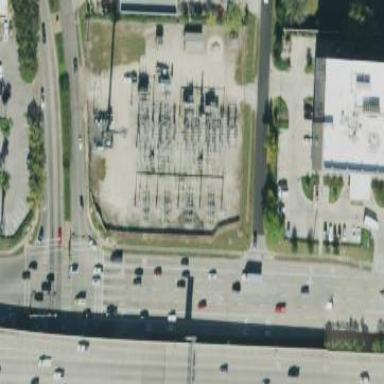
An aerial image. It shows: Outdoor power substation surrounded by fence. The substation is specifically for distribution purposes.